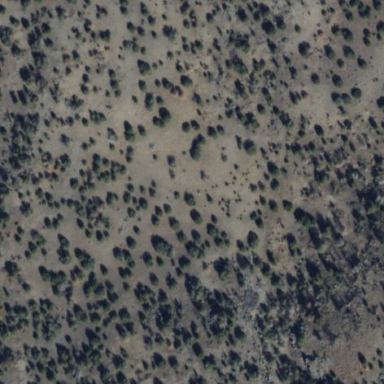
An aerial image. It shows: Patch of scrub vegetation.